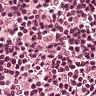
Metastatic tissue present: no